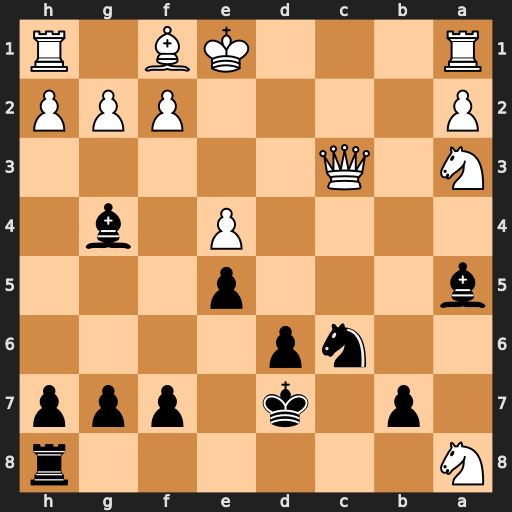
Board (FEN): N6r/1p1k1ppp/2np4/b3p3/4P1b1/N1Q5/P4PPP/R3KB1R
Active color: b
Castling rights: KQ
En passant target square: -
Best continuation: Bxc3#